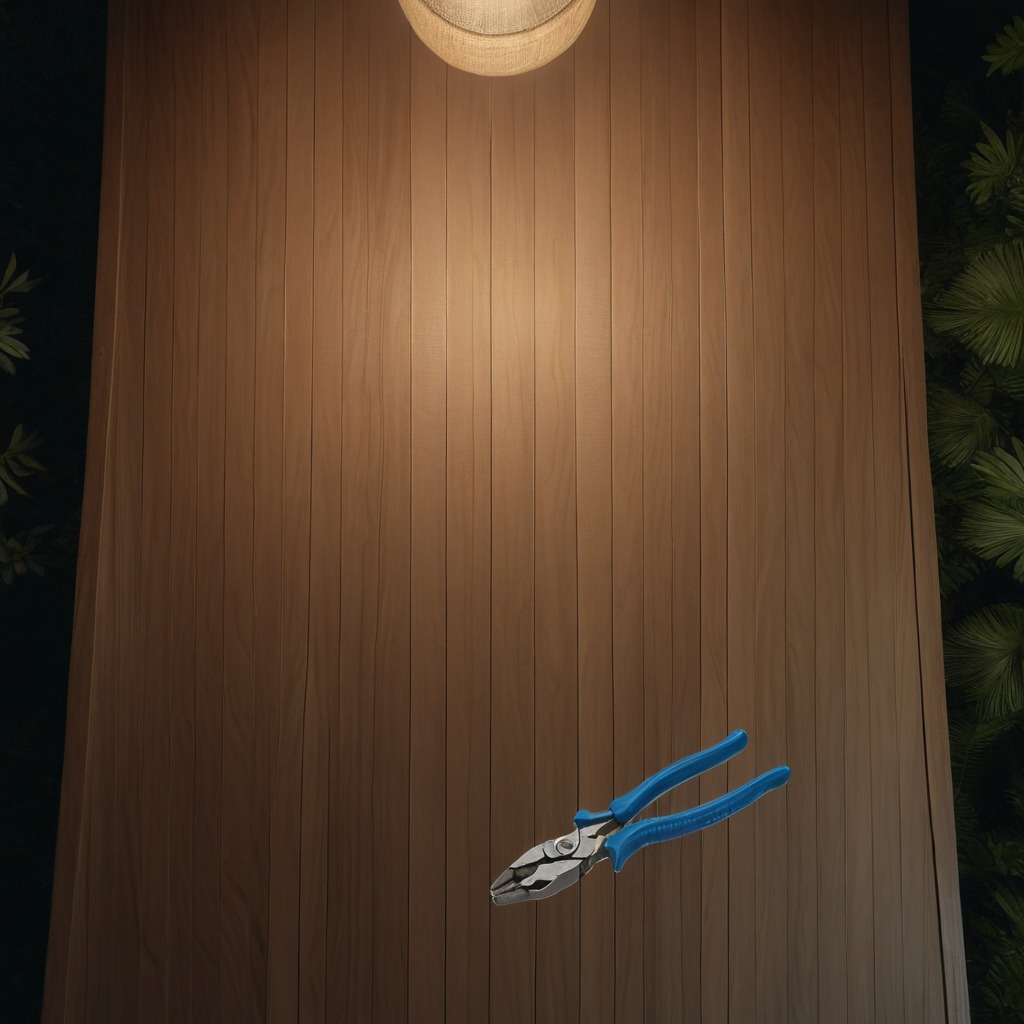
A plier is lying on a wooden table inside a jungle field workshop tent at night.